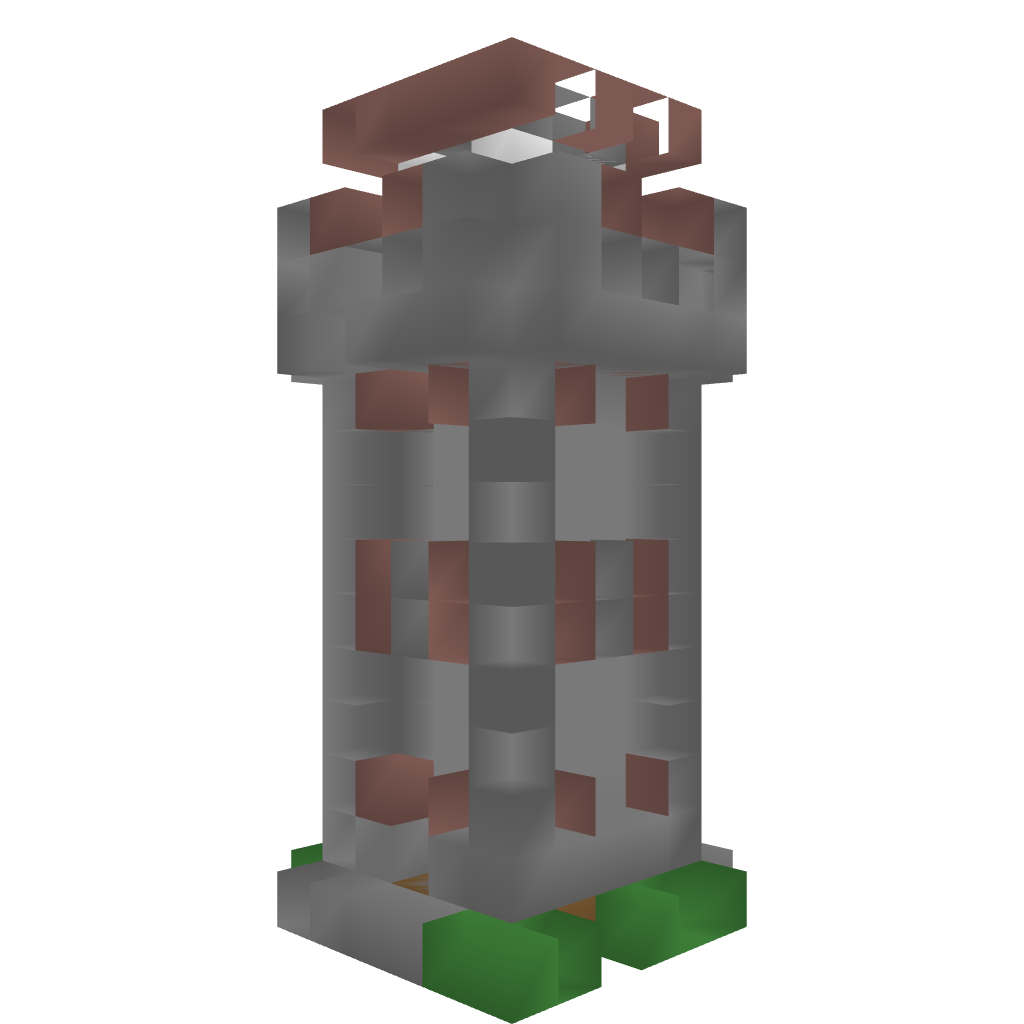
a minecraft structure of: Stone Tower 1.5 good quality